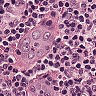
Metastatic tissue present: no